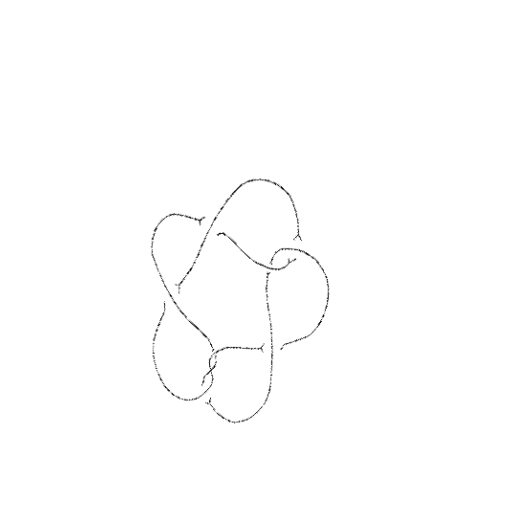
Crossing number: 8